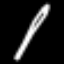
Label: pencil